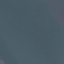
Land use / land cover: SeaLake